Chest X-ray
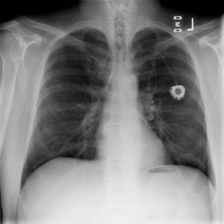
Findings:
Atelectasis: negative
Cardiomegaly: negative
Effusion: negative
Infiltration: negative
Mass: negative
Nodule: negative
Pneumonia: negative
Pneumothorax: negative
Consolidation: negative
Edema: negative
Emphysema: negative
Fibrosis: negative
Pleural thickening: negative
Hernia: negative